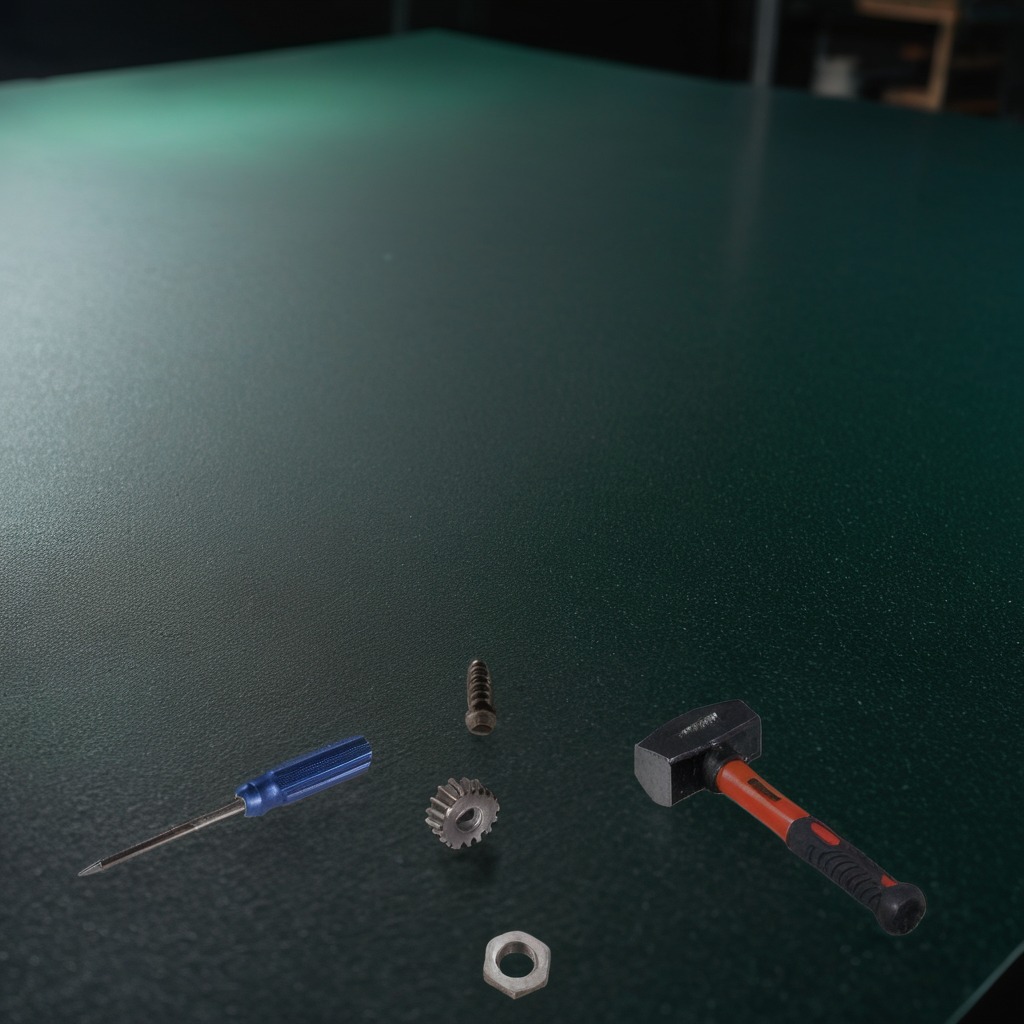
A gear with teeth, a screw, a hammer, a screwdriver, and a metal nut are lying on the tabletop.